Question: I'm trying to structure my app using the Restful/Ruby convension '/<resource>/[method]/[id]'. How I've done it previously when using a server-side MVC framework like CodeIgniter was to dynamically route based on the URI:
ex.
'''
www.foo.com/bar/baz/1
'''
The app would then use method 'baz' in controller/class 'bar' and return 'views/bar/baz.php' (populated with data from 'bar->baz')
I would like to do the same in Angular, but I'm not sure if it supports this (and if it does, I'm not sure exactly how to go about it). At the moment I'm using '$routeProvider''s 'when' method to specify each case. <URL>.
What I'd like to do is something like this:
'''
.config([
'$routeProvider', function($routeProvider) {
$routeProvider
.when(//<resource> controller exists
resource+'/'+method, {
"templateURL": "views/" + resource + "/" + method + ".html",
"controller": resource
}
).otherwise({ "redirectTo":"/error" });
}
]);
'''
And the router automatically calls the appropriate method.
Also, why does <URL>' ?
Per Lee's suggestion, I'm looking into doing something like this:
'''
$routeProvider
.when(
'/:resource/:method/:id', {
"templateUrl": function(routeParams){
var path = 'views/'+routeParams.resource+'/';
return ( typeof routeParams.method === 'undefined' ) ?
path+'index.html' : path+routeParams.method+'.html';
},
"controller": RESOURCE
})
.otherwise({redirectTo: '/error'});
'''
I noticed the following in <URL>'s doc:

> - {string=|function()=} - path or function that returns a
path to an html template that should be used by ngView.If is a function, it will be called with the following
parameters:* {Array.<Object>} - route parameters extracted from the current
<URL> by applying the current route
: The option to set 'templateUrl' to a function is part of the unstable <URL>.
There is a dicussion about adding this functionality on AngularJS's Github: <URL>.
To clarify what I want to happen (per lee's request), in simplest terms, I would like to go to 'www.foo.com/index.html#/people'
Angular should use controller 'people', automatically call its 'index' method, and should serve up
>
./views/people/map.html
Also, if I go to 'www.foo.com/index.html#/people/map'
Angular should use the 'people' controller again, but this time automcatically call its 'map' method and serve up (because map was specified in the url)
> ./views/people/index.html
Then, if I go to
> www.foo.com/index.html#/widgets
Angular should serve up
>
./views/widgets/details.html
The code for the router should be very generic--I shouldn't have to specify a '.when()' for every route.
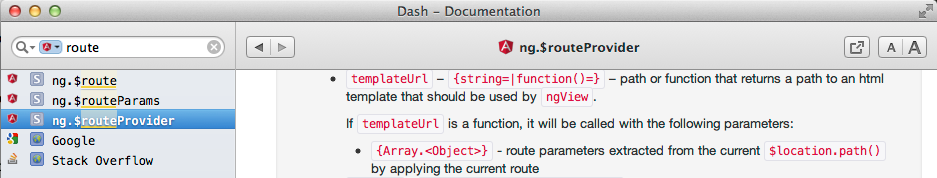
Answer: This is now possible with <URL> 0.2.8:
'''
$stateProvider
.state('base', {
url: '/:resource/:collection/:id',
controllerProvider: function( $stateParams )
{ // assuming app.controller('FooCtrl',[...])
return $stateParams.collection + 'Ctrl';
},
templateUrl: function( $stateParams )
{
return '/partials/' + $stateParams.collection + '.html';
}
});
'''
But in order to take advantage of <URL> on nav menus, this would probably be better:
'''
$stateProvider
.state('base.RESOURCE_NAME1', {
url: '/:collection/:id',
controllerProvider: function( $stateParams )
{ // assuming the convention FooCtrl
return $stateParams.collection + 'Ctrl';
},
templateUrl: function( $stateParams )
{
return '/partials/' + $stateParams.collection + '.html';
}
}).state('base.RESOURCE_NAME2', {
url: '/:collection/:id',
controllerProvider: function( $stateParams )
{ // assuming the convention FooCtrl
return $stateParams.collection + 'Ctrl';
},
templateUrl: function( $stateParams )
{
return '/partials/' + $stateParams.collection + '.html';
}
});
'''
The above could be simplified with a loop to build the 'state's from an array of resources ( supports adding states basically <URL>:
'''
var resources = [ 'r1', 'r2', '...' ];
for ( var r = resources.length-1; r >=0; r-- )
{
var name = resources[r];
$stateProvider.state('base.'+name, {
...
});
}
'''
ui-router doesn't not really support optional state parameters (<URL>